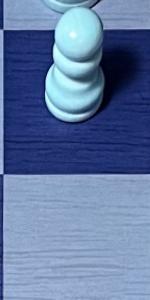
Label: Empty